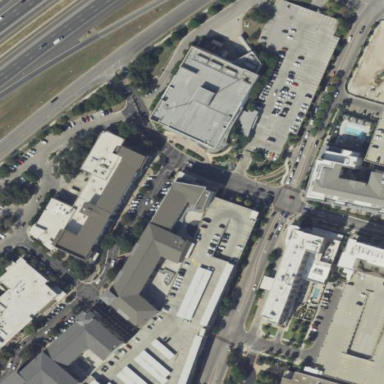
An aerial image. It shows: Retail building.